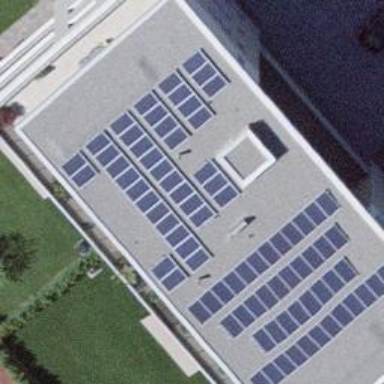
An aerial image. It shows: Solar power generator.